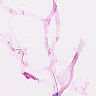
Metastatic tissue present: no